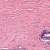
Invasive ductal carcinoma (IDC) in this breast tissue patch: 0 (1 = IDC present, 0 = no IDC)